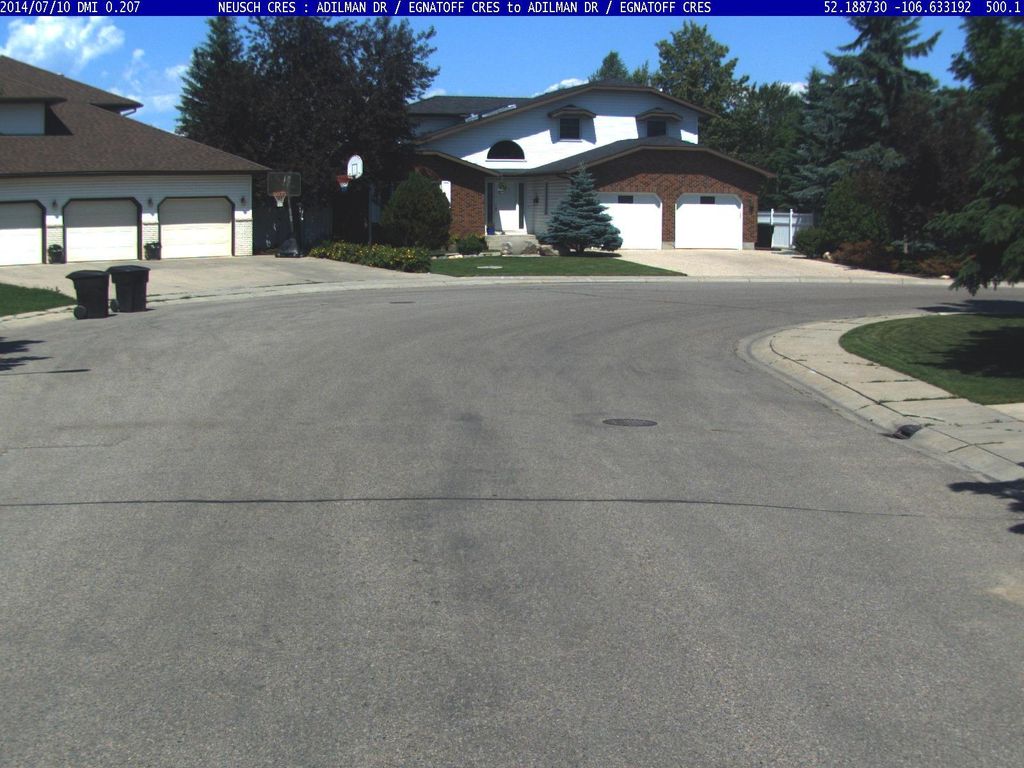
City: saskatoon